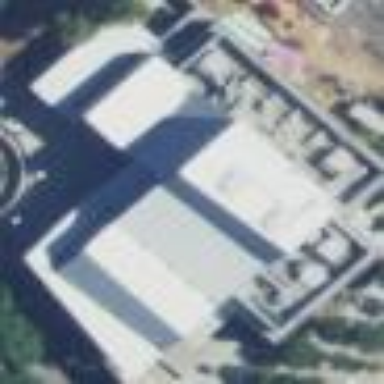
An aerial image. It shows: College building.